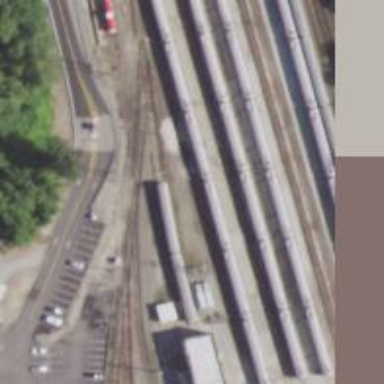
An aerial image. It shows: Electrified railway yard with rails.